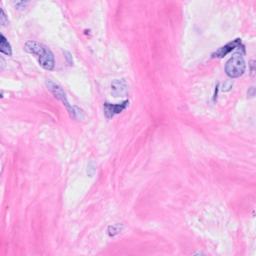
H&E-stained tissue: Breast